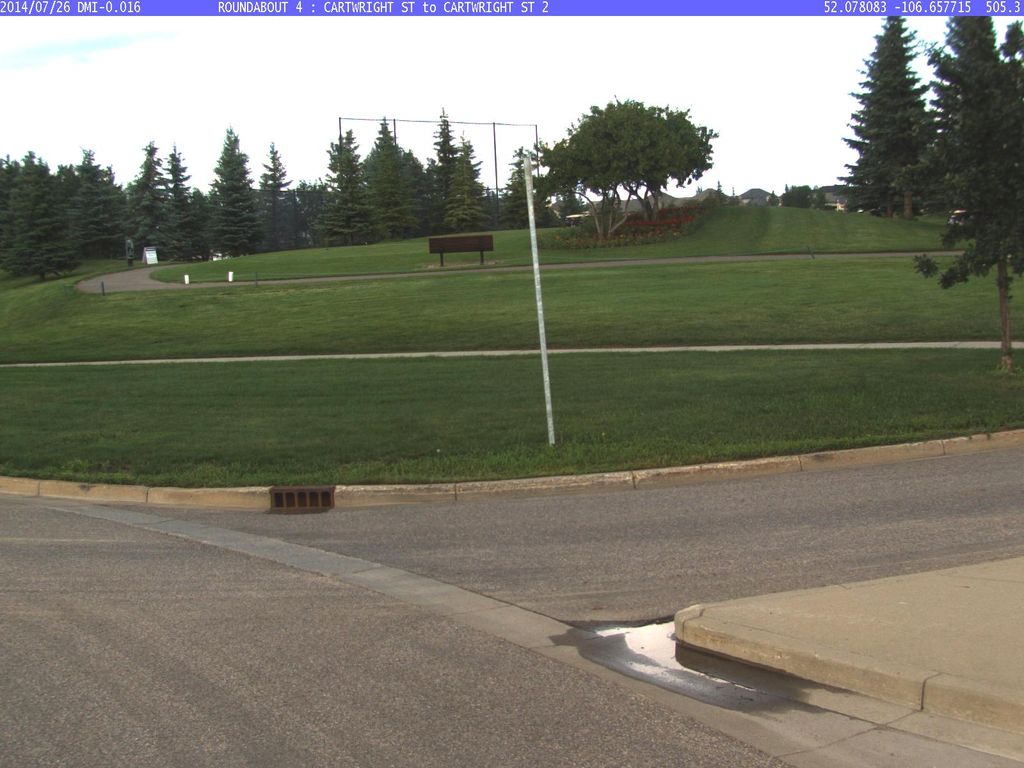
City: saskatoon